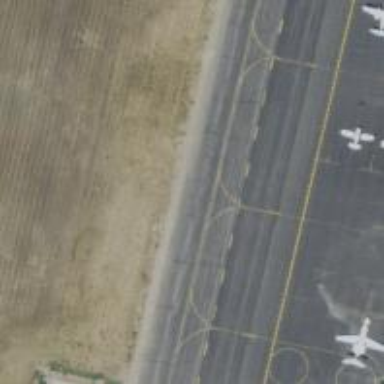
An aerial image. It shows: Image of taxiway at airport.